Question: I've tried to create a new table relation but I seem to have gotten an error for which I'm not sure why. The first relation (one to many) I made was last week and it works good, maybe I forgot the correct procedure since then?
Simple explanation:
I have three tables - events, music_styles, venues
So far, I correctly linked events and venues in the way that one venue can have multiple events linked to it. I tried making a new table that has rows for each musical style and an ID that would be used in table 'events' so that I can link each event to a musical style id.
However this is the error I got:
> SQL query:ALTER TABLE 'events' ADD FOREIGN KEY ( 'MUSIC_STYLE_ID' ) REFERENCES
'nightl7_complete'.'music_styles' ( 'MUSIC_ID' ) ON DELETE NO ACTION
ON UPDATE NO ACTION ;MySQL said: Documentation
# 1452 - Cannot add or update a child row: a foreign key constraint
fails ('nightl7_complete/#sql-2721_c0dcfd', CONSTRAINT
'#sql-2721_c0dcfd_ibfk_2' FOREIGN KEY ('MUSIC_STYLE_ID') REFERENCES
'music_styles' ('MUSIC_ID') ON DELETE NO ACTION ON UPDATE NO ACTION)
Documentation Error ALTER TABLE 'events' ADD FOREIGN KEY (
'MUSIC_STYLE_ID' ) REFERENCES 'nightl7_complete'.'music_styles' (
'MUSIC_ID' ) ON DELETE NO ACTION ON UPDATE NO ACTION ;
And this is the procedure I did :)

<URL>
Thanks everyone :)
---
Edit:
So I did this:
'''
$query = 'SELECT e.* FROM events e '.
'LEFT JOIN nightl7_complete.music_styles ms ON ms.ID = e.MUSIC_STYLE_ID'.
'WHERE ms.id IS NULL';
$result = mysql_query($query);
if (!$result) {
die('Invalid query: ' . mysql_error());
}
'''
and got this:
Invalid query: You have an error in your SQL syntax; check the manual that corresponds to your MySQL server version for the right syntax to use near 'ms.id IS NULL' at line 1
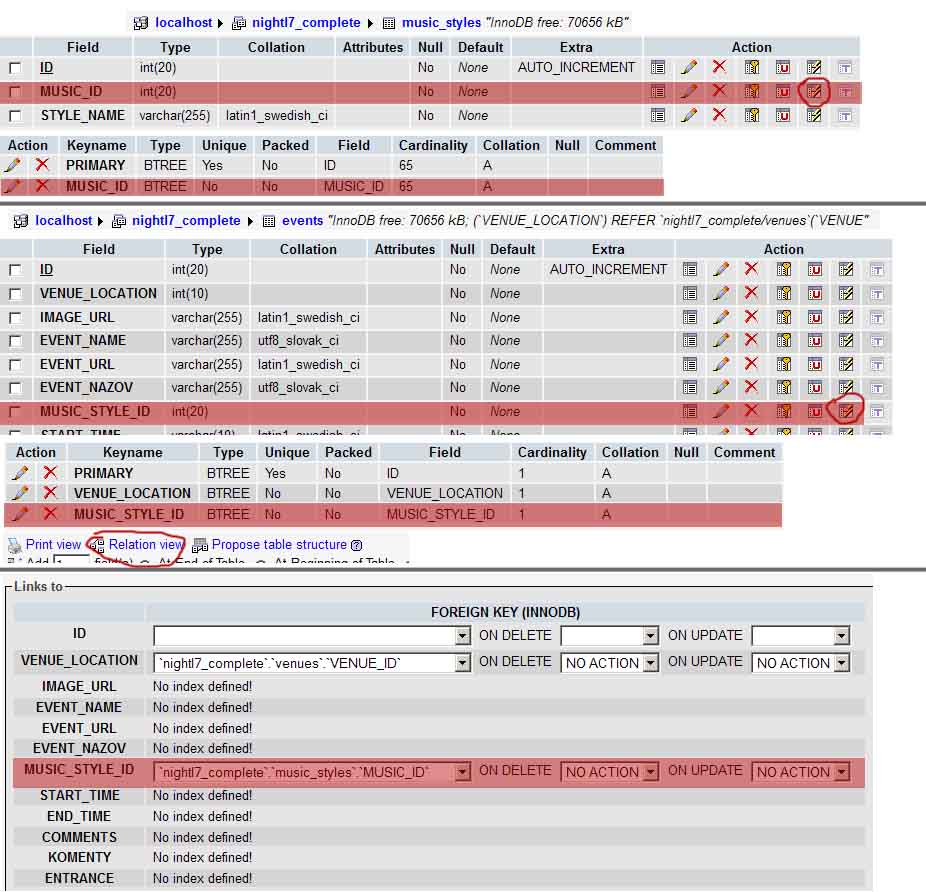
Answer: Don't you want to link 'MUSIC_STYLE_ID' to 'ID', not 'MUSIC_ID'?
Also, you need to either pre-populate 'MUSIC_STYLE_ID' with valid ids from 'music_styles', or set them to null before creating the foreign key.
To verify this, try:
'''
SELECT e.*
FROM events e
LEFT JOIN nightl7_complete.music_styles ms ON ms.ID = e.MUSIC_STYLE_ID
WHERE ms.id IS NULL;
'''
If that query returns any records, those are entries in 'events' that don't contain corresponding records in 'music_styles'